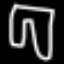
Label: pants